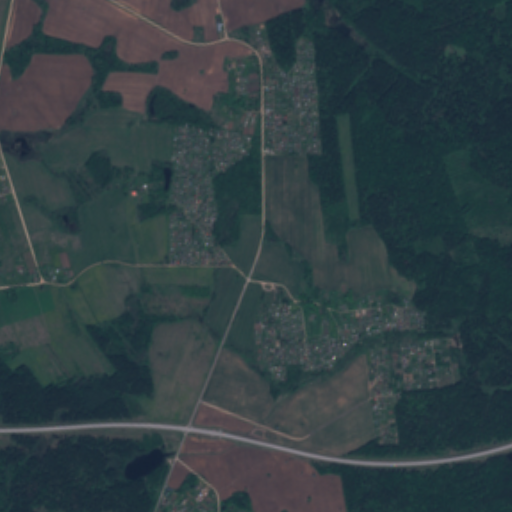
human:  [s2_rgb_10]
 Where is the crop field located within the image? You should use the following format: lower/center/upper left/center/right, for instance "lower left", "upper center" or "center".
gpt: The crop field is located in the lower of the image.
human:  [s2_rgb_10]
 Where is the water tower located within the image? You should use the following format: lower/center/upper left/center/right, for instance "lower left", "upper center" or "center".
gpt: The water tower is located in the upper center of the image.
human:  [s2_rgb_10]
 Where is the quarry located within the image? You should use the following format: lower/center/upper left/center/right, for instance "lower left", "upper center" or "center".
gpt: There is no quarry in the image.